Field crop: maize
Growth stage: 2
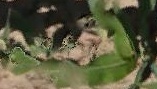
Species: maize